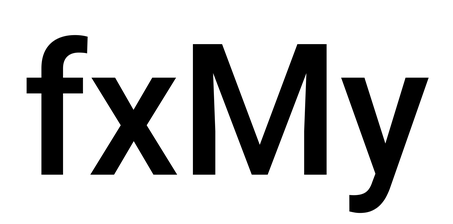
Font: Roboto_Medium